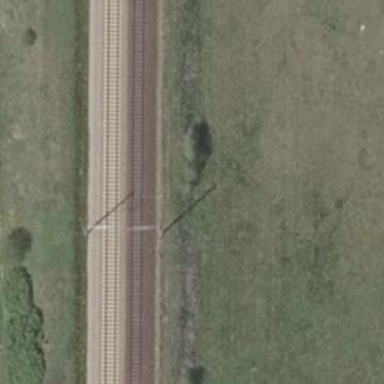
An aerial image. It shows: Milestone along the railway with catenary mast.